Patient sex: M
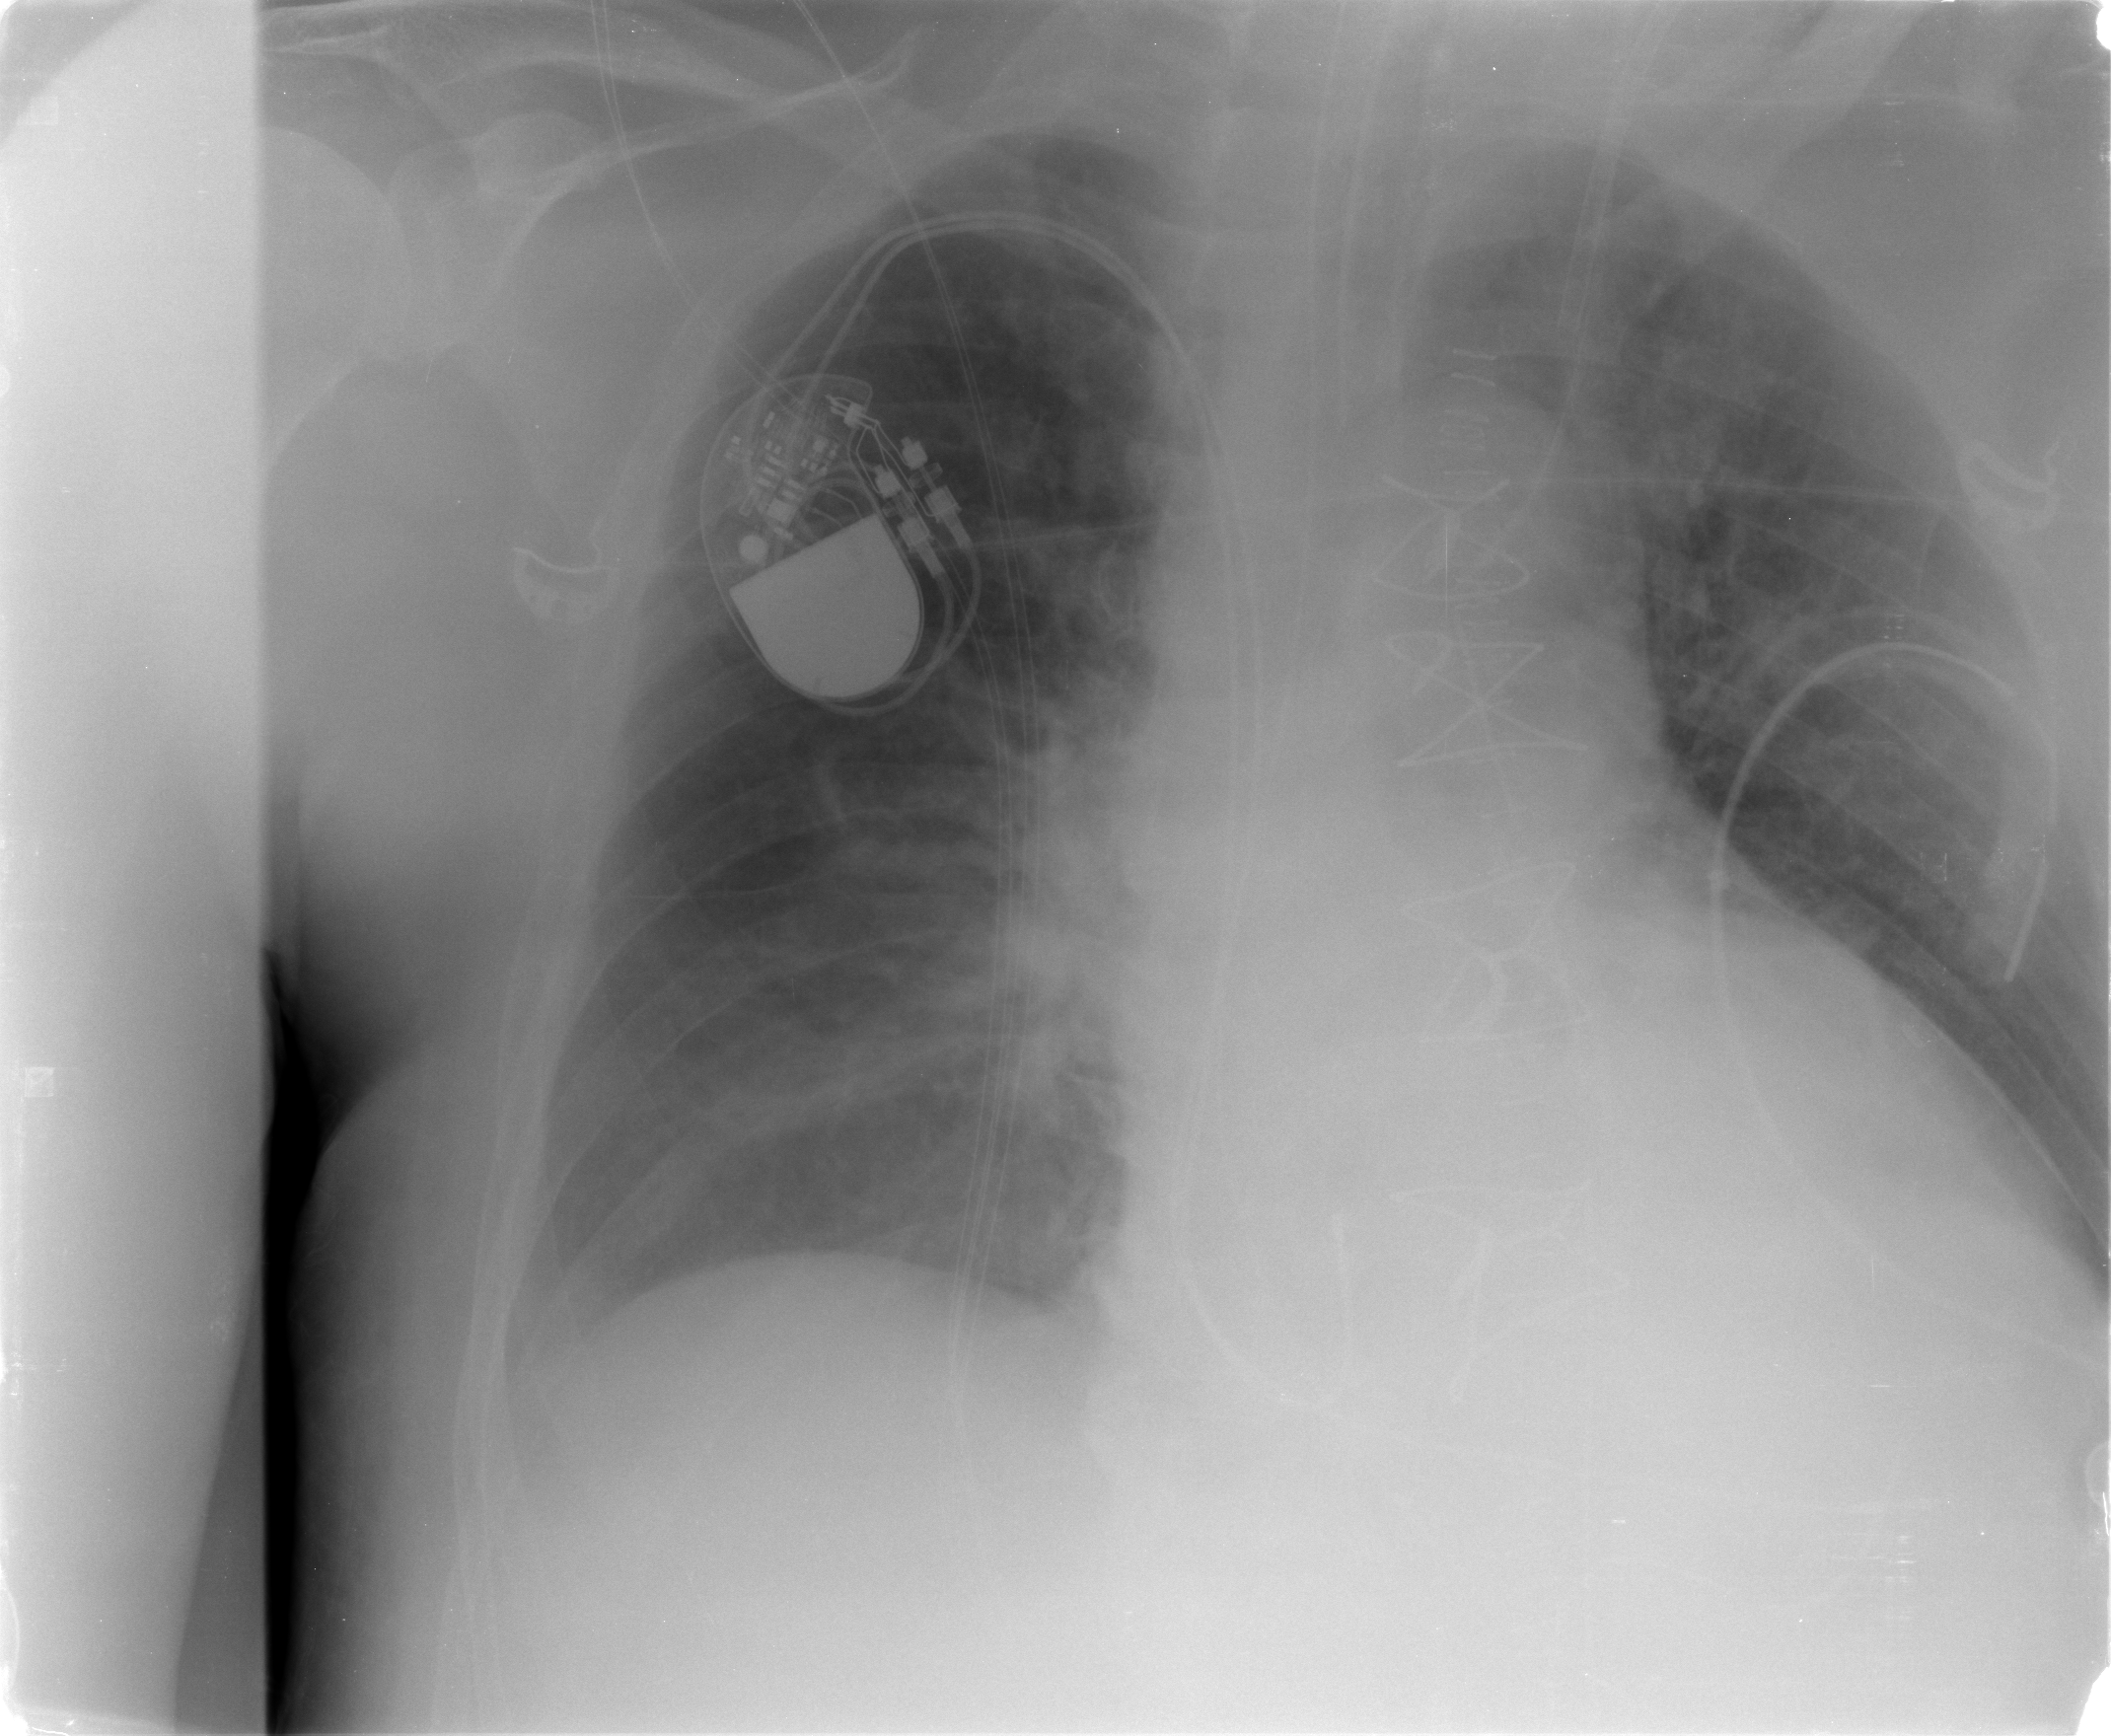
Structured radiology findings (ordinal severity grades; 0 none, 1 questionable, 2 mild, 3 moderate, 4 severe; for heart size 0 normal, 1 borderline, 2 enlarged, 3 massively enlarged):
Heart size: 2
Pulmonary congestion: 1
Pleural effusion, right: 0
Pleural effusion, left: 0
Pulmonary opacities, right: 0
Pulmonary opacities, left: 2
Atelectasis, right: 2
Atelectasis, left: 2